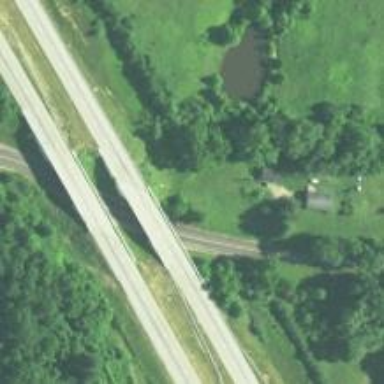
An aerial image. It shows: Motorway bridge.